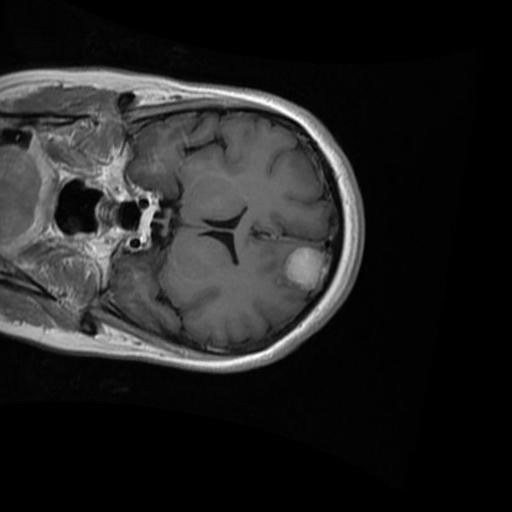
Label: brain_menin